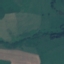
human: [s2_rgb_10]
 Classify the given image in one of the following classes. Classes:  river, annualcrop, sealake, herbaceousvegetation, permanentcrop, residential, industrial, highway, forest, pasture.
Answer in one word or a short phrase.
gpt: Pasture